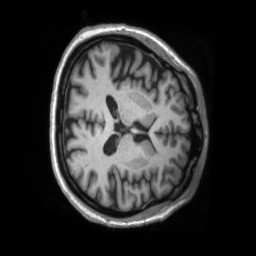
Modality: T1w
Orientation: axial
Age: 29
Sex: male
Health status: ill
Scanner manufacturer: siemens
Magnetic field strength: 3 T
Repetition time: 2.2 s
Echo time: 0.00157 s